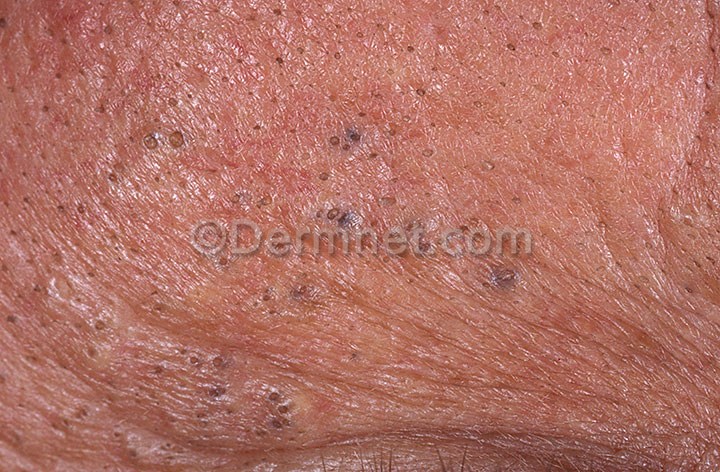
Disease: Acne and Rosacea Photos